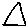
Label: triangle